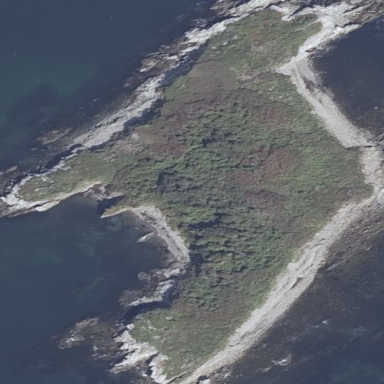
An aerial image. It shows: Island with natural coastline.